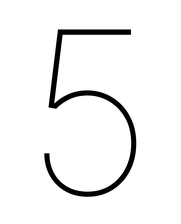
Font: Inter_Thin